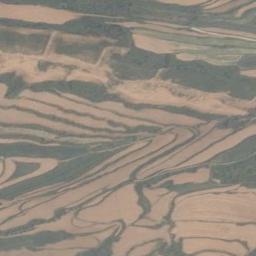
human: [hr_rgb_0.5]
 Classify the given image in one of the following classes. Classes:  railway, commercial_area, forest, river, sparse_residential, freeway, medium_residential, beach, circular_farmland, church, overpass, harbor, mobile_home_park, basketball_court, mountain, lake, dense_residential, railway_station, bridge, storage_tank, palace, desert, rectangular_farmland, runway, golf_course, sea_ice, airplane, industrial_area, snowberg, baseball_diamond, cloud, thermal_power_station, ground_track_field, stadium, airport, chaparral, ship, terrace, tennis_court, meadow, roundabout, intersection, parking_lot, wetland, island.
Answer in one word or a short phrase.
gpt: terrace